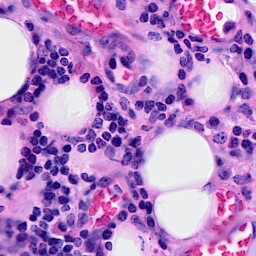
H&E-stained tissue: Breast